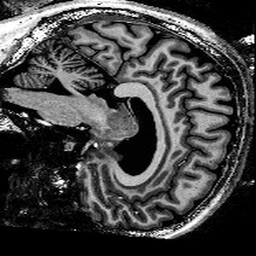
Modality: T1w
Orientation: sagittal
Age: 30
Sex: male
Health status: healthy
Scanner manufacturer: siemens
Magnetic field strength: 9.4 T
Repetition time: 6 s
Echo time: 0.003 s